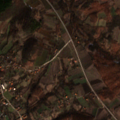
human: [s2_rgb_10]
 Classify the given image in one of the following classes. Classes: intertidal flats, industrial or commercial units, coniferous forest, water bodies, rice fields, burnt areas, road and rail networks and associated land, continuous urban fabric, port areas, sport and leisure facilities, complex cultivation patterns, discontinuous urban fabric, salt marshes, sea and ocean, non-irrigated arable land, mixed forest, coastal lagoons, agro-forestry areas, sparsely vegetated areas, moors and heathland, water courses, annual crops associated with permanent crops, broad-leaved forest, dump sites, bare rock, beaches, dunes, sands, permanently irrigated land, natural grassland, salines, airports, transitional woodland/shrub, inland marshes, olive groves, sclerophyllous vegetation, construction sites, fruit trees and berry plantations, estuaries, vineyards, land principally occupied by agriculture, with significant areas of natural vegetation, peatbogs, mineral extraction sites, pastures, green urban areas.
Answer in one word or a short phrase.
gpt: discontinuous urban fabric, complex cultivation patterns, land principally occupied by agriculture, with significant areas of natural vegetation, broad-leaved forest, mixed forest